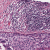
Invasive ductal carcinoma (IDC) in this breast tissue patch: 0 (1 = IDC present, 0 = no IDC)